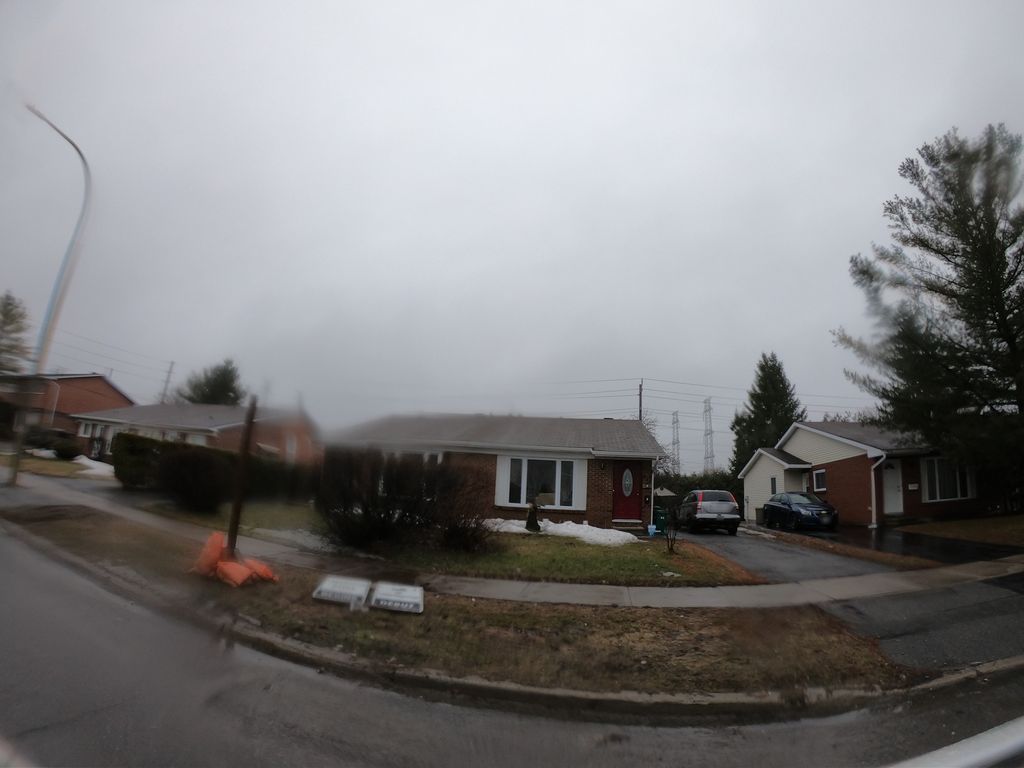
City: ottawa-gatineau